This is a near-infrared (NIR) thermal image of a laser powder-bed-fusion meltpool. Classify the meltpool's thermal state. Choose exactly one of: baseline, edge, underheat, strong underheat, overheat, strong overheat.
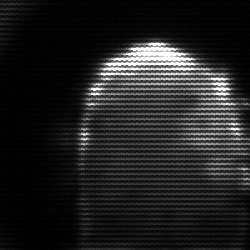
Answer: baseline